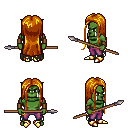
a pixel art fantasy rpg character, male body template, orc, green skin, black tattered cape, magenta pants, dark blonde extra-long hairstyle, leather bracers, gold boots, spear, four views (front, back, left, right), 2x2 character sprite sheet, small pixel art, hard edges, no anti-aliasing